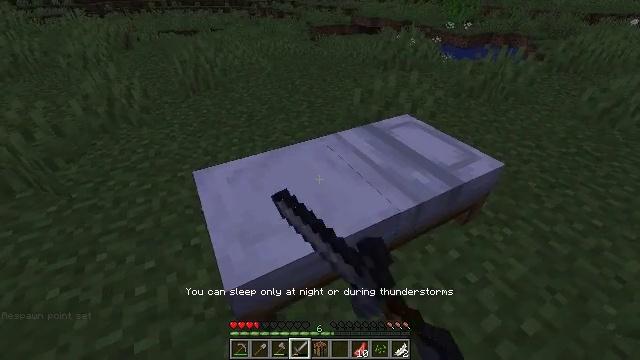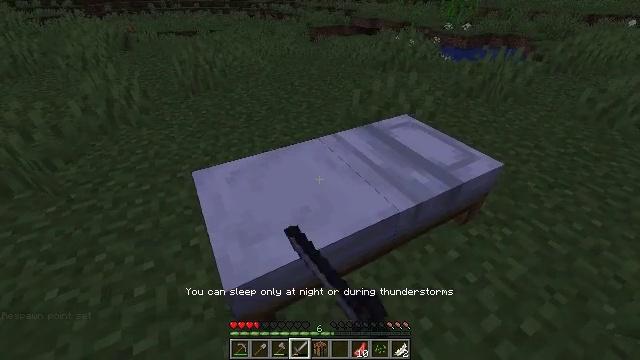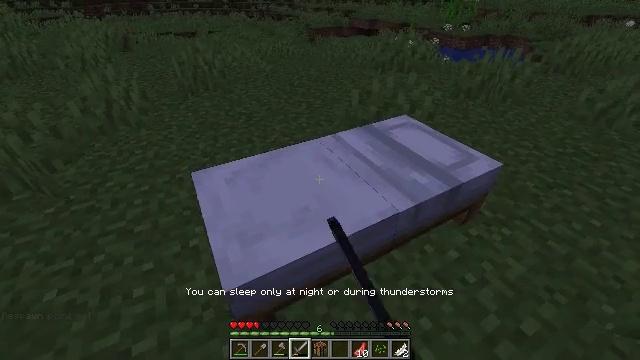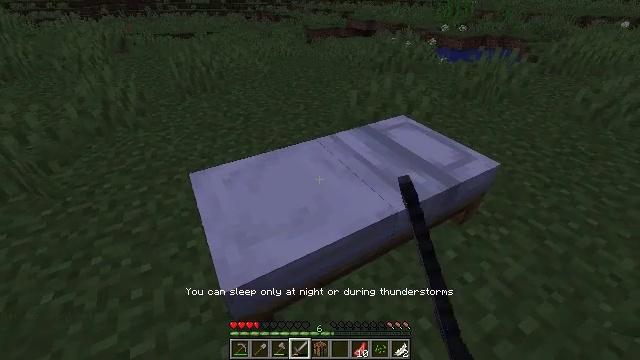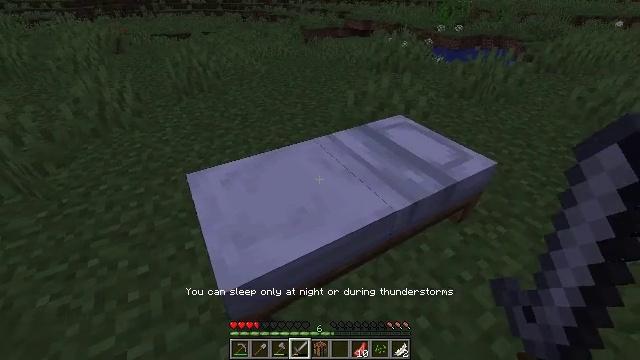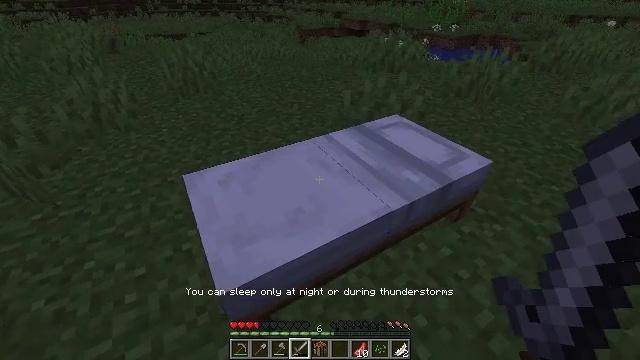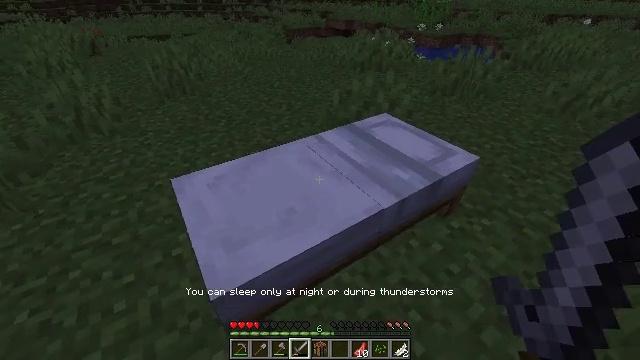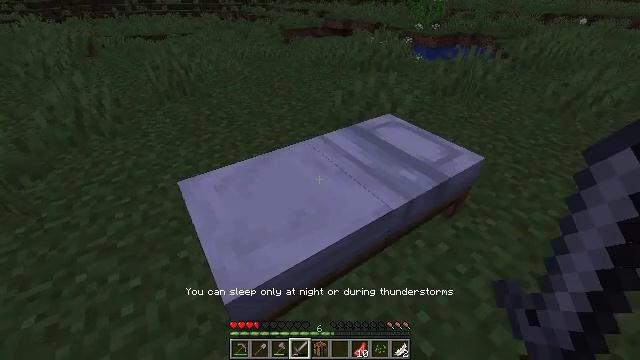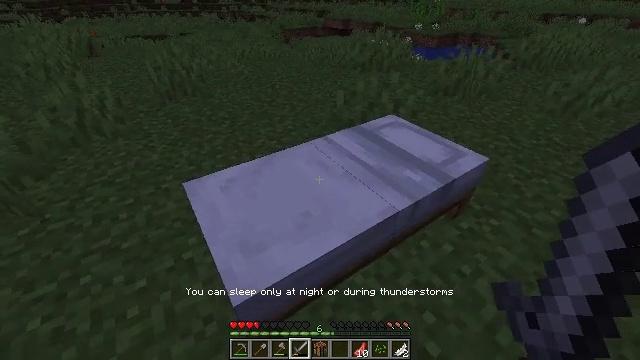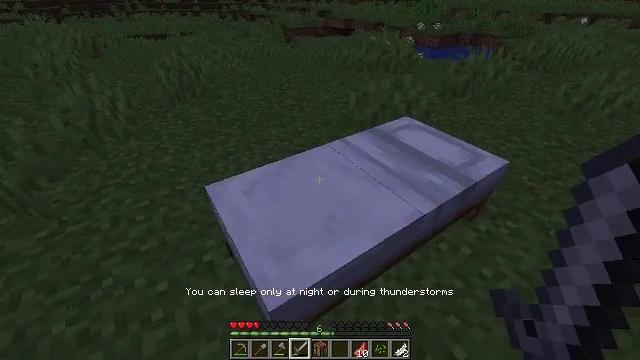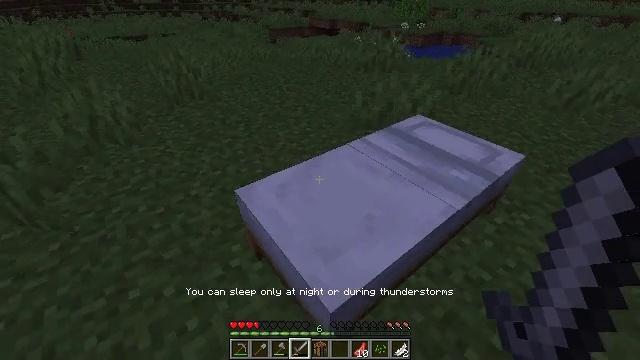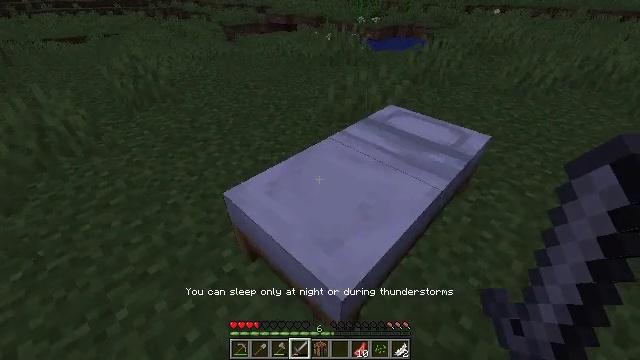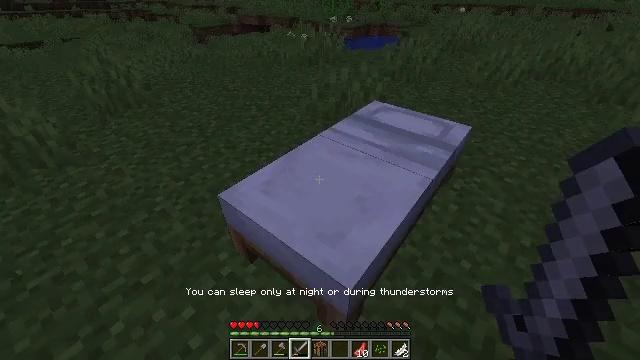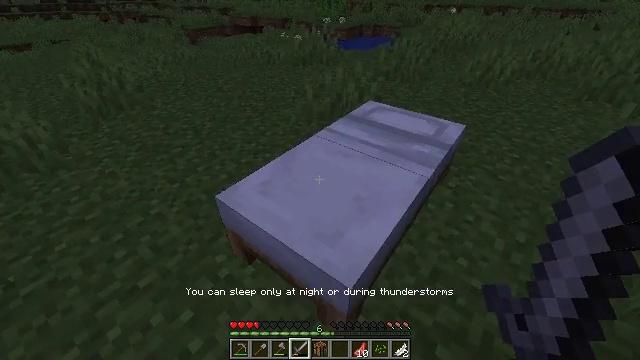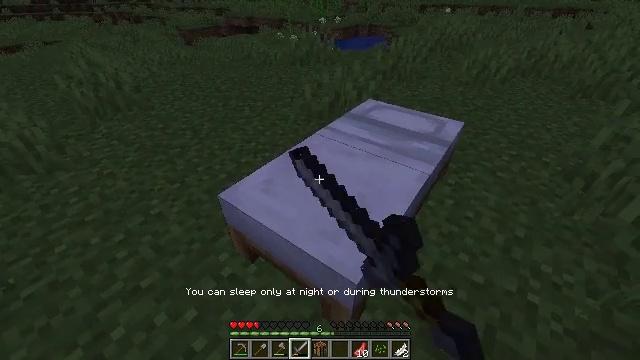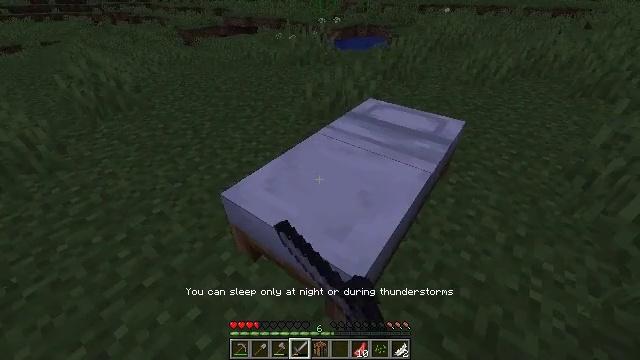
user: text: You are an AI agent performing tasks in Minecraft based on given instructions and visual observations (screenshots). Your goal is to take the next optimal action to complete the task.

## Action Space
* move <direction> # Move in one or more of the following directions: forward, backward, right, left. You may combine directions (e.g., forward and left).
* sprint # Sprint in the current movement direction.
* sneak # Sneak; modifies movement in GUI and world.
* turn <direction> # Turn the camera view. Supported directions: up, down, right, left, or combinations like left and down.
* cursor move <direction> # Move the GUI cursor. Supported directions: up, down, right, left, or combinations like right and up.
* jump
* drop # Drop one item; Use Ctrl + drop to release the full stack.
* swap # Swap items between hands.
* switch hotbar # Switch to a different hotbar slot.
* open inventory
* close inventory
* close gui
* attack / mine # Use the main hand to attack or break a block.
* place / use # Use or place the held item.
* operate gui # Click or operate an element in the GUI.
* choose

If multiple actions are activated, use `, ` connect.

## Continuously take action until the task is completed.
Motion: motion action
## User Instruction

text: Mine the white bed.
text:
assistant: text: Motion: no_op
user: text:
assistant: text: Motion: no_op
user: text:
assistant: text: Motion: no_op
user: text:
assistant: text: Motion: no_op
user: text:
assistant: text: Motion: no_op
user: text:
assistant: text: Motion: turn right
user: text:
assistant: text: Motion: move left
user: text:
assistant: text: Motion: move left, use / place
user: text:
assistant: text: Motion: move left, use / place
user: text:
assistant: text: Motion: move left, turn right, use / place
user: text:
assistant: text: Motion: turn right
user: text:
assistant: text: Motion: turn right
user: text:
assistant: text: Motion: turn right
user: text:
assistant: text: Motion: no_op
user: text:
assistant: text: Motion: no_op
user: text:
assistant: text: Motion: no_op
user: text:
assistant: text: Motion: no_op
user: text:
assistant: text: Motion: move left
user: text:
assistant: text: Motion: move forward and move left, turn right
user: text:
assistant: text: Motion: move forward and move left, turn right, use / place
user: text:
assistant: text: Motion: move forward and move left, turn right, use / place
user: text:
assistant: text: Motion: turn right, use / place
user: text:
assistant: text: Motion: turn right
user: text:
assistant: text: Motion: turn right and down
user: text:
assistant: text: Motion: turn right and down
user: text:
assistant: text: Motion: turn right
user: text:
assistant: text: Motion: no_op
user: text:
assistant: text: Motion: no_op
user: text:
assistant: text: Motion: no_op
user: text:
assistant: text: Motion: use / place